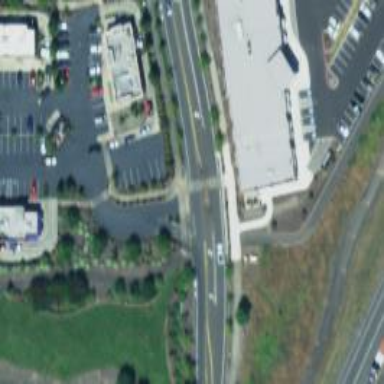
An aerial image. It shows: Tertiary link road with asphalt surface.